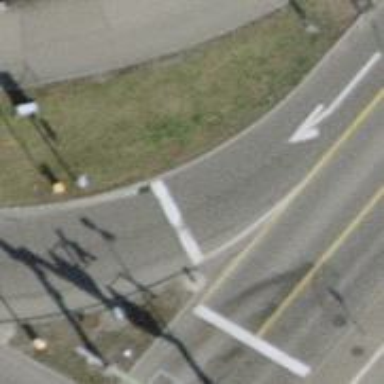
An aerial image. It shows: Road with traffic signals.